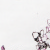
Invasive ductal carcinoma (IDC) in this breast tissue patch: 0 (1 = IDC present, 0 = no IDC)